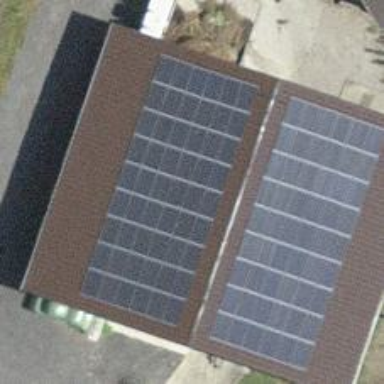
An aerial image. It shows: Solar power generator with photovoltaic panels.